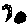
Label: moon